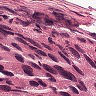
Metastatic tissue present: yes